Question: I have some social media icons which are sized at '71px' a piece. I want to shrink down the images to '50px' using CSS. I am using a 'div' to do a 'hover' effect and change it to a different image which is basically the same image, but tinted blue.
I can't figure out why my images are not resizing by setting the 'background-size: cover' on them. They are being cut off like the image below.
Btw, I am using 'Bootstrap'.

'''
<div class="row">
<div class="col-md-12 col-sm-12">
<div id="social_fb" class="social_icon"></div>
<div id="social_twitter" class="social_icon"></div>
<div id="social_gplus" class="social_icon"></div>
</div>
</div>
'''
'''
body {
margin: 0;
padding: 90px 0 0 0;
font-family: 'Raleway', sans-serif;
}
#site_wrapper {
overflow-x: hidden;
}
a {
text-decoration: none !important;
}
a:hover {
color: #ed1c24;
}
h1, h2, h3 {
margin: 0;
color: #888;
}
h1 {
font-size: 30px;
}
h2 {
font-size: 24px;
}
h3 {
font-size: 20px;
}
section > .container {
border-bottom: 1px solid #ececec;
padding-top: 80px;
padding-bottom: 80px;
}
.valign_center {
display: inline-block;
vertical-align: middle;
}
.nopadding {
padding: 0 !important;
margin: 0 !important;
}
#social_media .container {
padding-top: 50px;
padding-bottom: 50px;
}
#social_media h2 {
font-size: 28px;
color: #0095da;
margin-bottom: 30px;
}
.social_icon {
display: block;
background-size:cover;
width: 50px;
height: 50px;
}
#social_fb {
width: 50px;
height: 50px;
background: url("../images/social_fb.png");
}
#social_fb:hover {
width: 50px;
height: 50px;
background-image: url("../images/social_fb_hover.png");
}
#social_twitter {
width: 50px;
height: 50px;
background: url("../images/social_twitter.png");
}
#social_twitter:hover {
width: 50px;
height: 50px;
background-image: url("../images/social_twitter_hover.png");
}
#social_gplus {
width: 50px;
height: 50px;
background: url("../images/social_gplus.png");
}
#social_gplus:hover {
width: 50px;
height: 50px;
background-image: url("../images/social_gplus_hover.png");
}
'''
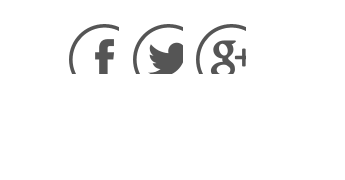
Answer: The reason is because you are setting 'background' in your styles for '#social_twitter', '#social_fb', etc. This is taking precedence over 'background-size: cover'.
If you set the background property to 'background-image' it should start working.
CSS
'''
#social_fb {
width: 50px;
height: 50px;
background-image: url("../images/social_fb.png");
}
#social_fb:hover {
width: 50px;
height: 50px;
background-image: url("../images/social_fb_hover.png");
}
#social_twitter {
width: 50px;
height: 50px;
background-image: url("../images/social_twitter.png");
}
#social_twitter:hover {
width: 50px;
height: 50px;
background-image: url("../images/social_twitter_hover.png");
}
#social_gplus {
width: 50px;
height: 50px;
background-image: url("../images/social_gplus.png");
}
#social_gplus:hover {
width: 50px;
height: 50px;
background-image: url("../images/social_gplus_hover.png");
}
'''